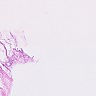
Metastatic tissue present: no